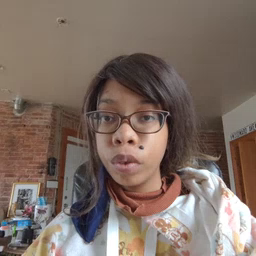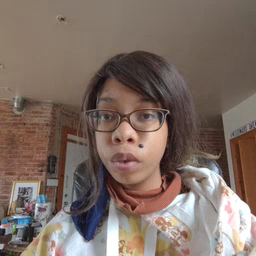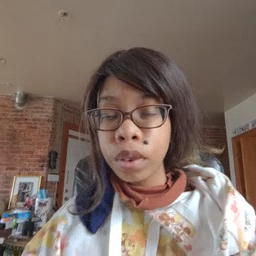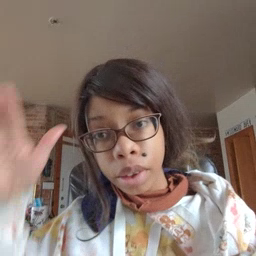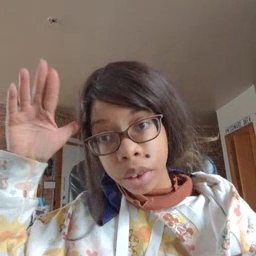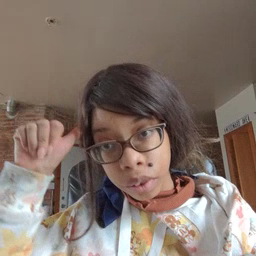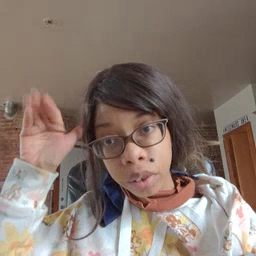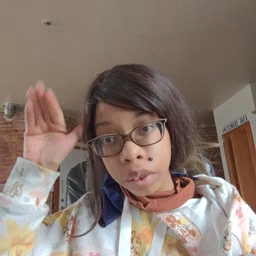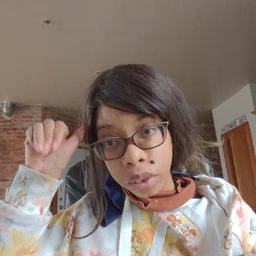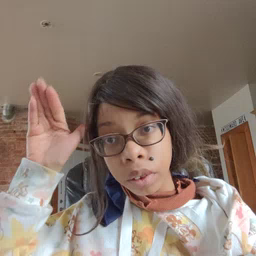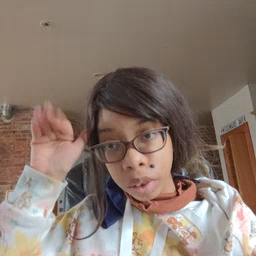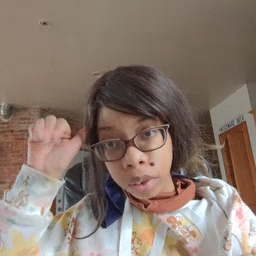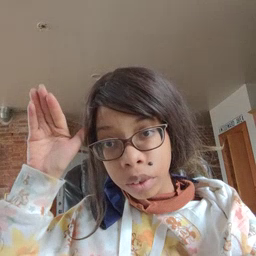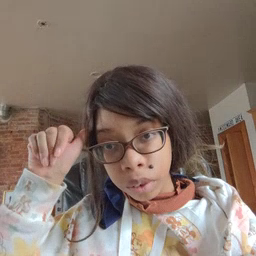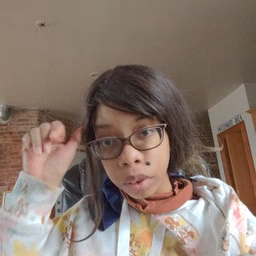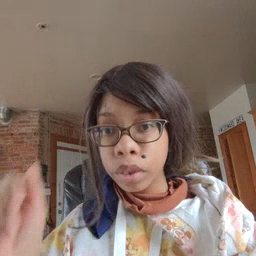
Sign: donkey